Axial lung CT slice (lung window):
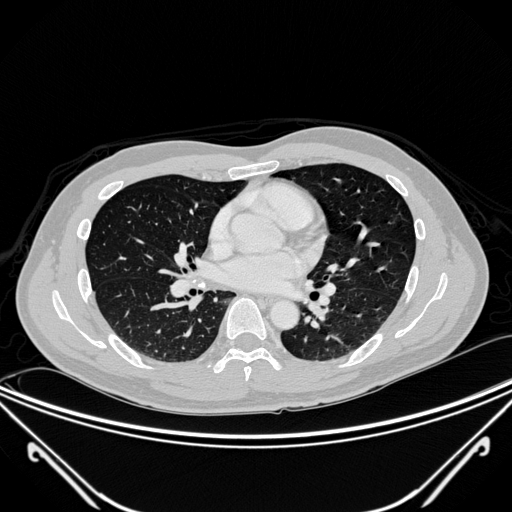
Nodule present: no